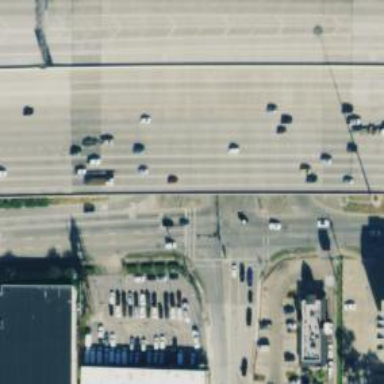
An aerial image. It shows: Frontage road connected to secondary link.